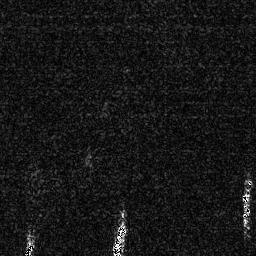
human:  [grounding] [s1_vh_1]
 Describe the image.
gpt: In the satellite image, there is  <ref>1 medium ship </ref> <box>[[42, 86, 49, 99, 0]]</box> located at bottom,  <ref>1 medium ship </ref> <box>[[92, 68, 98, 85, 0]]</box> located at bottom right.